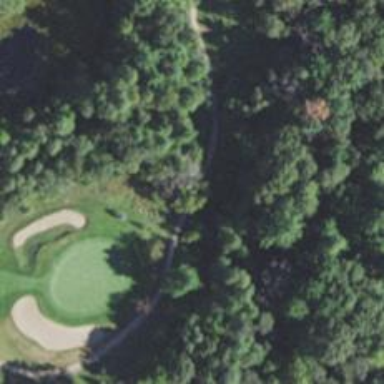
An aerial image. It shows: Service road used as golf cart path.